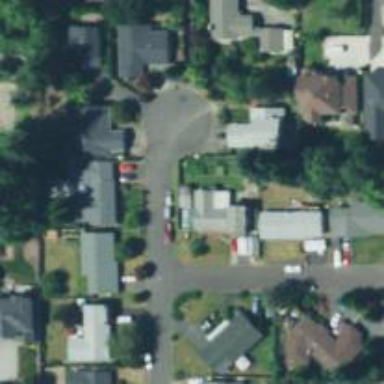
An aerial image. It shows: Residential road.